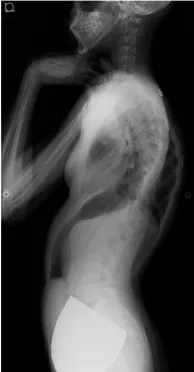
Standing whole spine radiographs.kyphosis of 61. At T5-l2.
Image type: radiology (x_ray)